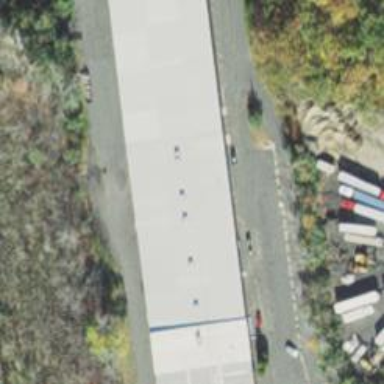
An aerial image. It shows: Trampoline park located within building.